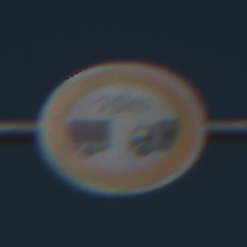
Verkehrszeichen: VerbotUnterschreitenMindestabstand
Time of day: Midday
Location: Outdoor (Nature)
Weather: Clear
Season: NotSpecified
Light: Natural